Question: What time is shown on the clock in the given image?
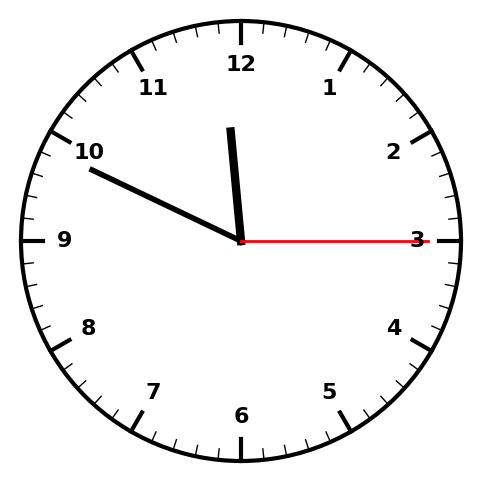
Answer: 11:49:15